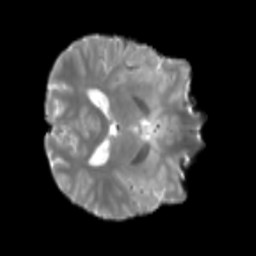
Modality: T2w
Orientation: axial
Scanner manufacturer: siemens
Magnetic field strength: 3 T
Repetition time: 4 s
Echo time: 0.0594 s